高一 · 计数
(2020 秋-锦州期末) 某中学高一年级举行了一次数学竞赛, 从中随机抽取了一批学生的成绩,经统计, 这批学生的成绩全部介于 50 至 100 之间, 将数据按照 $[50,60),[60,70),[70,80 ）$, $[80,90),[90,100]$ 的分组作出频率分布直方图如图所示.

(1) 求频率分布直方图中 $a$ 的值;

（2）若从高一学生中随机抽取一人，估计这名学生数学竞赛成绩不低于 80 分的概率;

（3）假设同组中的每个数据都用该组区间的中点值代替, 估计高一年级学生本次数学竞赛的平均分.

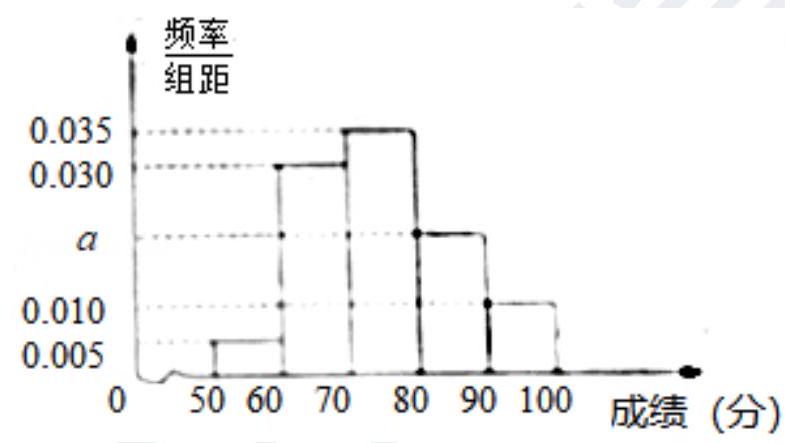
答案: 解: (1) 由题意可知 $(0.005+0.030+0.035+a+0.010) \times 10=1$,解得 $a=0.020$.

(2) 抽取的样本中,成绩不低于 80 分的学生所占的比例是 $(a+0.010) \times 10=(0.020+0.010) \times 10=0.3$,所以若从高一学生中随机抽取一人,

估计这名学生数学竞赛成绩不低于 80 分的概率为 0.3 .

（3）因为（ $55 \times 0.005+65 \times 0.030+75 \times 0.035+85 \times 0.020+95 \times 0.010 ） \times 10=75$,因此估计高一年级学生本次数学竟赛的平均分为 75 .